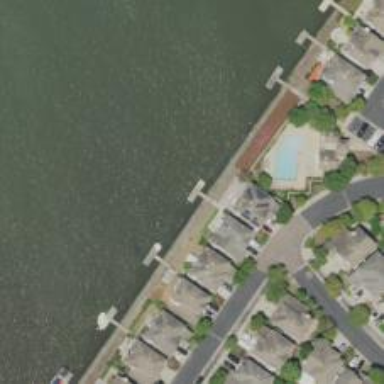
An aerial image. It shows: Dock located along the waterway.